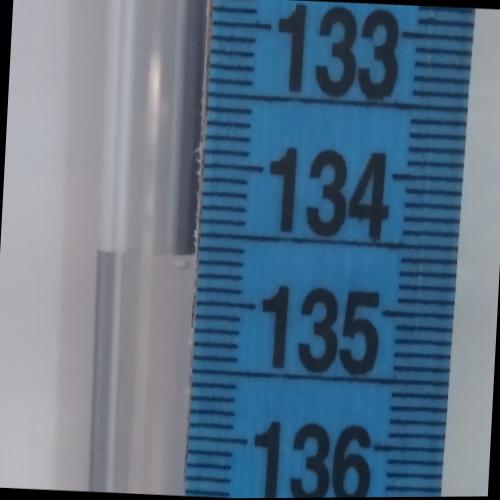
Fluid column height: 134.7 cm